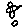
Label: bird